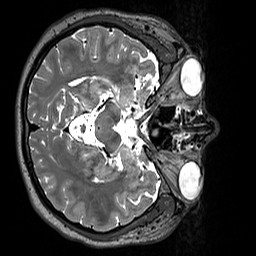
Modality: T2w
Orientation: axial
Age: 26
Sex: male
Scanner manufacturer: siemens
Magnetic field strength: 3 T
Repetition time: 3.2 s
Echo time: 0.412 s